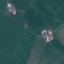
Label: Pasture